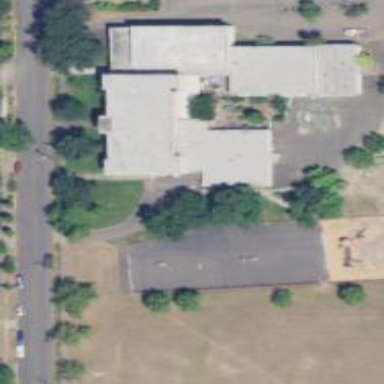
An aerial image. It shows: Kindergarten building.